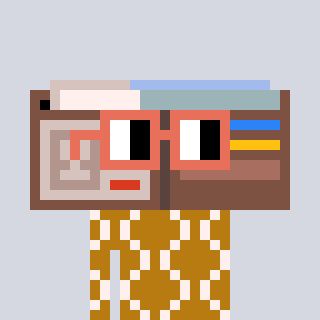
a pixel art character with square orange glasses, a wallet-shaped head and a gold-colored body on a cool background